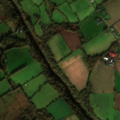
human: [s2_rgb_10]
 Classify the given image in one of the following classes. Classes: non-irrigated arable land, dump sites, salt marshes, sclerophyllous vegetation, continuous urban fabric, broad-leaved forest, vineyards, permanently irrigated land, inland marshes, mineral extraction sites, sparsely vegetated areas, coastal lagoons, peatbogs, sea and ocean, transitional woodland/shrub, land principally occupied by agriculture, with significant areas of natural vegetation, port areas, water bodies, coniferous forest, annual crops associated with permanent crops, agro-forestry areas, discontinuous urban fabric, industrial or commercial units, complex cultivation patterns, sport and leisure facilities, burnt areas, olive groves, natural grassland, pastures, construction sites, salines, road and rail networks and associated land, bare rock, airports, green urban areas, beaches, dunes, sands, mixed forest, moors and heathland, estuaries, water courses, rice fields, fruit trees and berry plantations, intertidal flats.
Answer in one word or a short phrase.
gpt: non-irrigated arable land, pastures, mixed forest